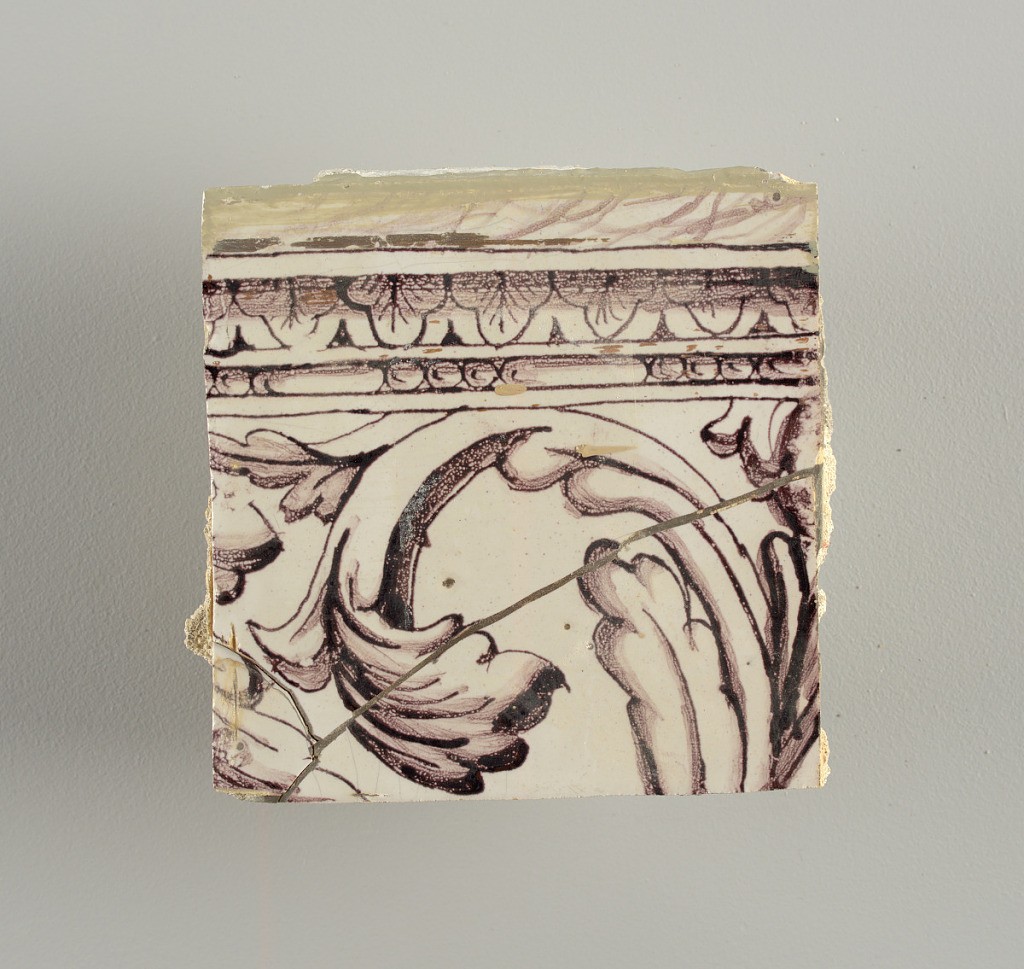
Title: Wall facing
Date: ca. 1725
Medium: Tin-glazed earthenware, underglaze
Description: Horizontal rectangle.  Thirty-seven tiles wide and twenty-one high with opening for door or window nineteen and one-half tiles high and twelve wide.  To left and right of opening, centered canopy above. Left, woman representing Hope, right, a sculputure urn.  Centered above opening, a mascaron.  Arabesque design of foliage.